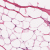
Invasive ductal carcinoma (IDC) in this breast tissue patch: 0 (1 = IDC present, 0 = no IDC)